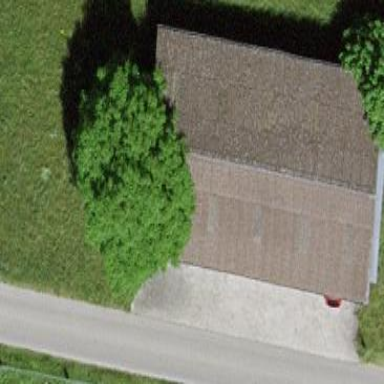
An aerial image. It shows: Barn.